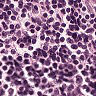
Metastatic tissue present: no